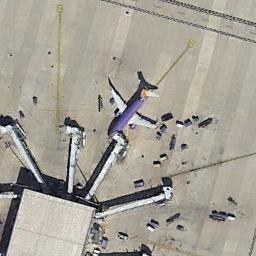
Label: airplane